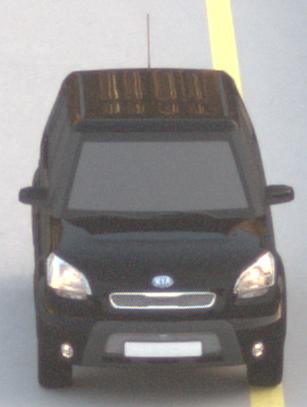
Make: KIA
Model: Soul 1.6
Detailed model: Soul (AM)
Model produced from: 2009/02
Model produced until: 2009/11
Doors: 5
Color: black
Road condition: dry road
Daytime: sunrise or sunset
Contrast: low contrast